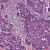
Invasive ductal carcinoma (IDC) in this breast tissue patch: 1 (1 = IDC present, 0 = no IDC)